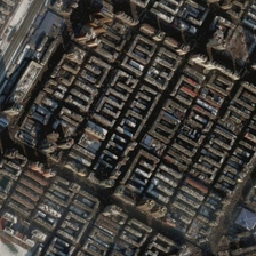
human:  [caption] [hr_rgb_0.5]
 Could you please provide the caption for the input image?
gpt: Beside the road in the residential area.

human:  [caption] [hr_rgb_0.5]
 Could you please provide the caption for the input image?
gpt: It's a road in a residential area.

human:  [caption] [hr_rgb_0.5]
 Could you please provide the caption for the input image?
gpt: next to a street in the residential area.

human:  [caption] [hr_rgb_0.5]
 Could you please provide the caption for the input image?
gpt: many residential with residential beside in it .

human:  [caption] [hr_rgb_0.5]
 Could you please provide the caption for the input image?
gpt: Roads in residential areas